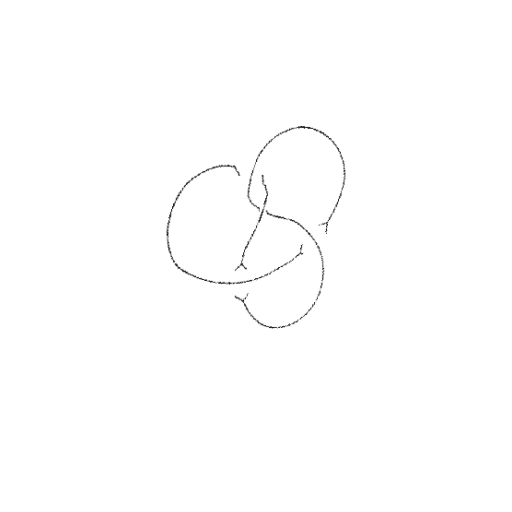
Crossing number: 4